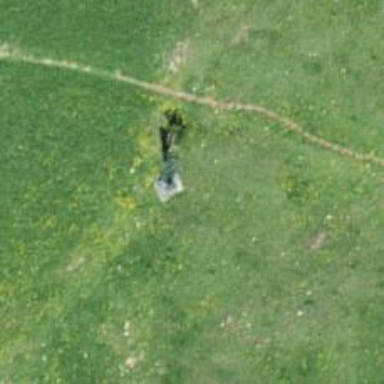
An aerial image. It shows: Pylon for aerialway.